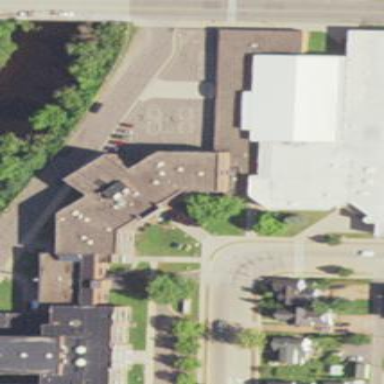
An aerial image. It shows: School.